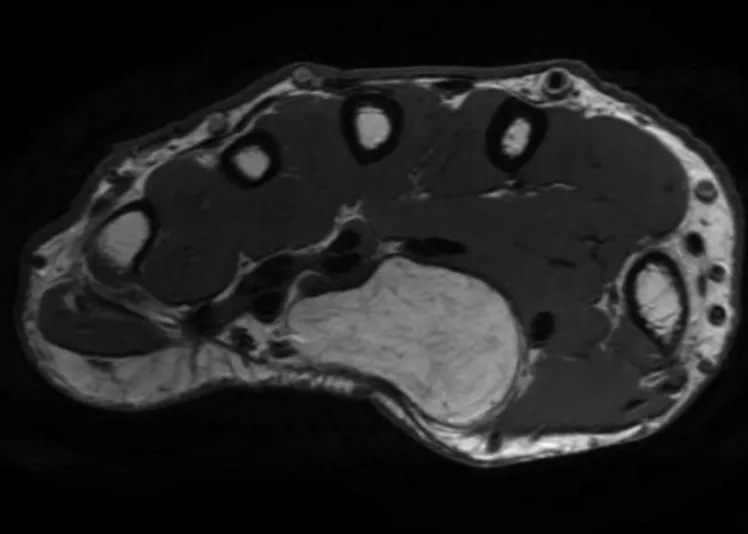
T1-weigthed axial MRI image showing an occupying-space lesion with hypersignal.
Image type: radiology (mri)